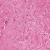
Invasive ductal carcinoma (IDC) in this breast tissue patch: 0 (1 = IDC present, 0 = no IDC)